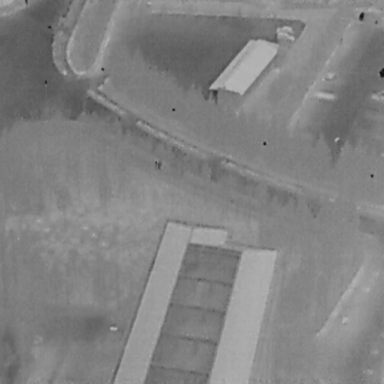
There are two Cars in the infrared image.